Field crop: maize
Growth stage: 2
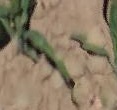
Species: maize